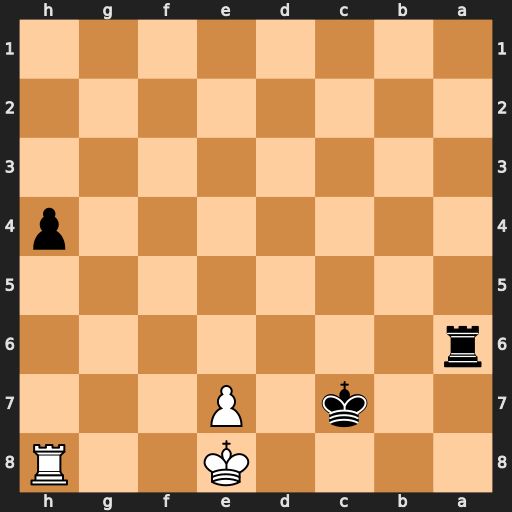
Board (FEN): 4K2R/2k1P3/r7/8/7p/8/8/8
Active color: b
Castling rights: -
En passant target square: -
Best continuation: Ra8+ Kf7 Rxh8 e8=Q Rxe8